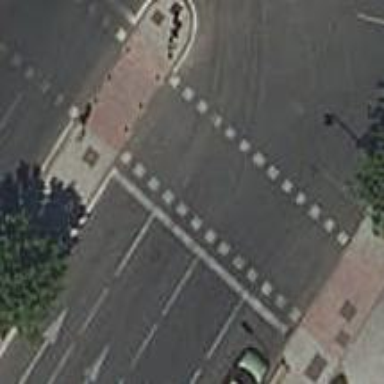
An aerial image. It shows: Road with traffic signals. The crossing is controlled by traffic signals.